Interaction volume radius: 10 \u00c5
Interaction volume height: 10 \u00c5
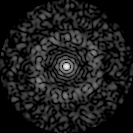
Disorder parameter: 0.8407